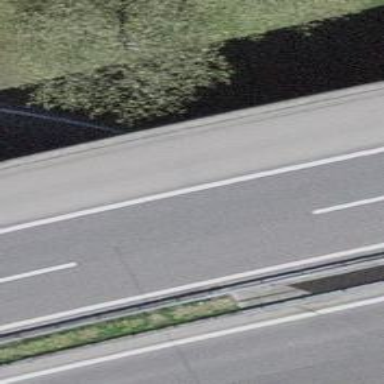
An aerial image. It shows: Asphalt motorway link.